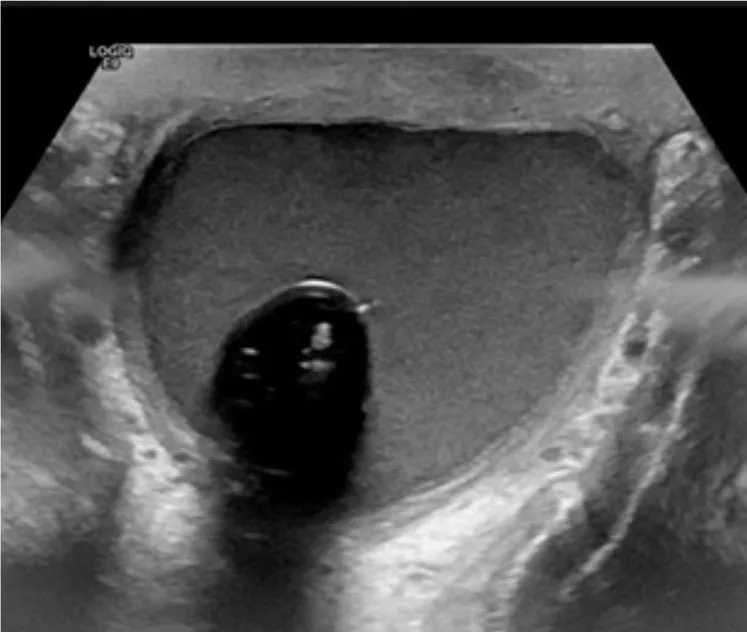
Scrotal ultrasound showing a scrotal collection 1 month after the primary procedure.
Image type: radiology (ultrasound)